Question: I am building a responsive HTML email template, and when I Litmus test my layout, the images are being cut off at the top, as shown below...

Any reason why this is? Here is some code, with a <URL>
'''
<table style="color: #4b4b4b; font-size:12px; font-family: arial, helvetica, sans-serif; line-height: 18px; mso-line-height-rule: exactly; " >
<tbody>
<tr>
<td height="40" width="40"><img src="http://www.uploadlibrary.com/TelecomsWorld/CALL-STATS/stats_07.jpg" width="40" height="40" style="display:block;" /></td>
<td>Geographic call mapping across the UK</td>
</tr>
...
'''
I have researched, and <URL> was found, but no luck.
Thanks!
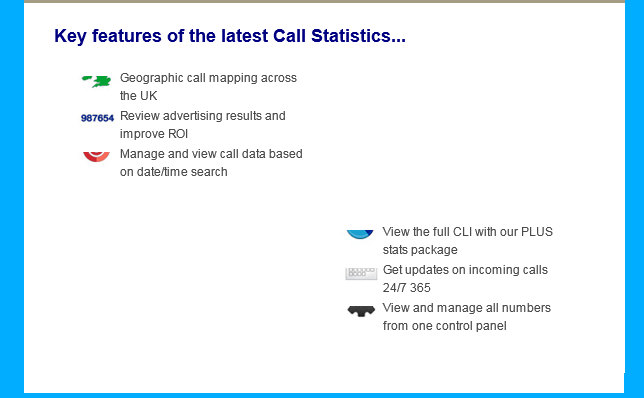
Answer: The 'line-height' (and possibly the 'mso-line-height-rule') set on the table is causing Outlook to push the image up.
Do you really need it? If not, I suggest removing it. If you need it either set it on the '<td>' that wraps the text or add another table to wrap just the text and set the line-height there.
I edited your code snippet to reflect the actual code that is shown in your screenshot.